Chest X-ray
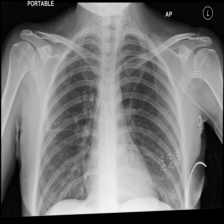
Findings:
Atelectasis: negative
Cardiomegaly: negative
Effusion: negative
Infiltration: negative
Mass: negative
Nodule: negative
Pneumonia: negative
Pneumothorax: negative
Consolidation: negative
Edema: negative
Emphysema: negative
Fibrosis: negative
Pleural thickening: negative
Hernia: negative